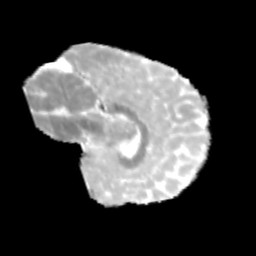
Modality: MD
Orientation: sagittal
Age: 11
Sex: male
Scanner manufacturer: siemens
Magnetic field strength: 3 T
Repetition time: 3.8 s
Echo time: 0.07 s